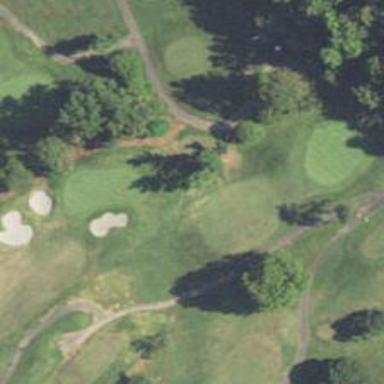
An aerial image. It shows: Golf hole.